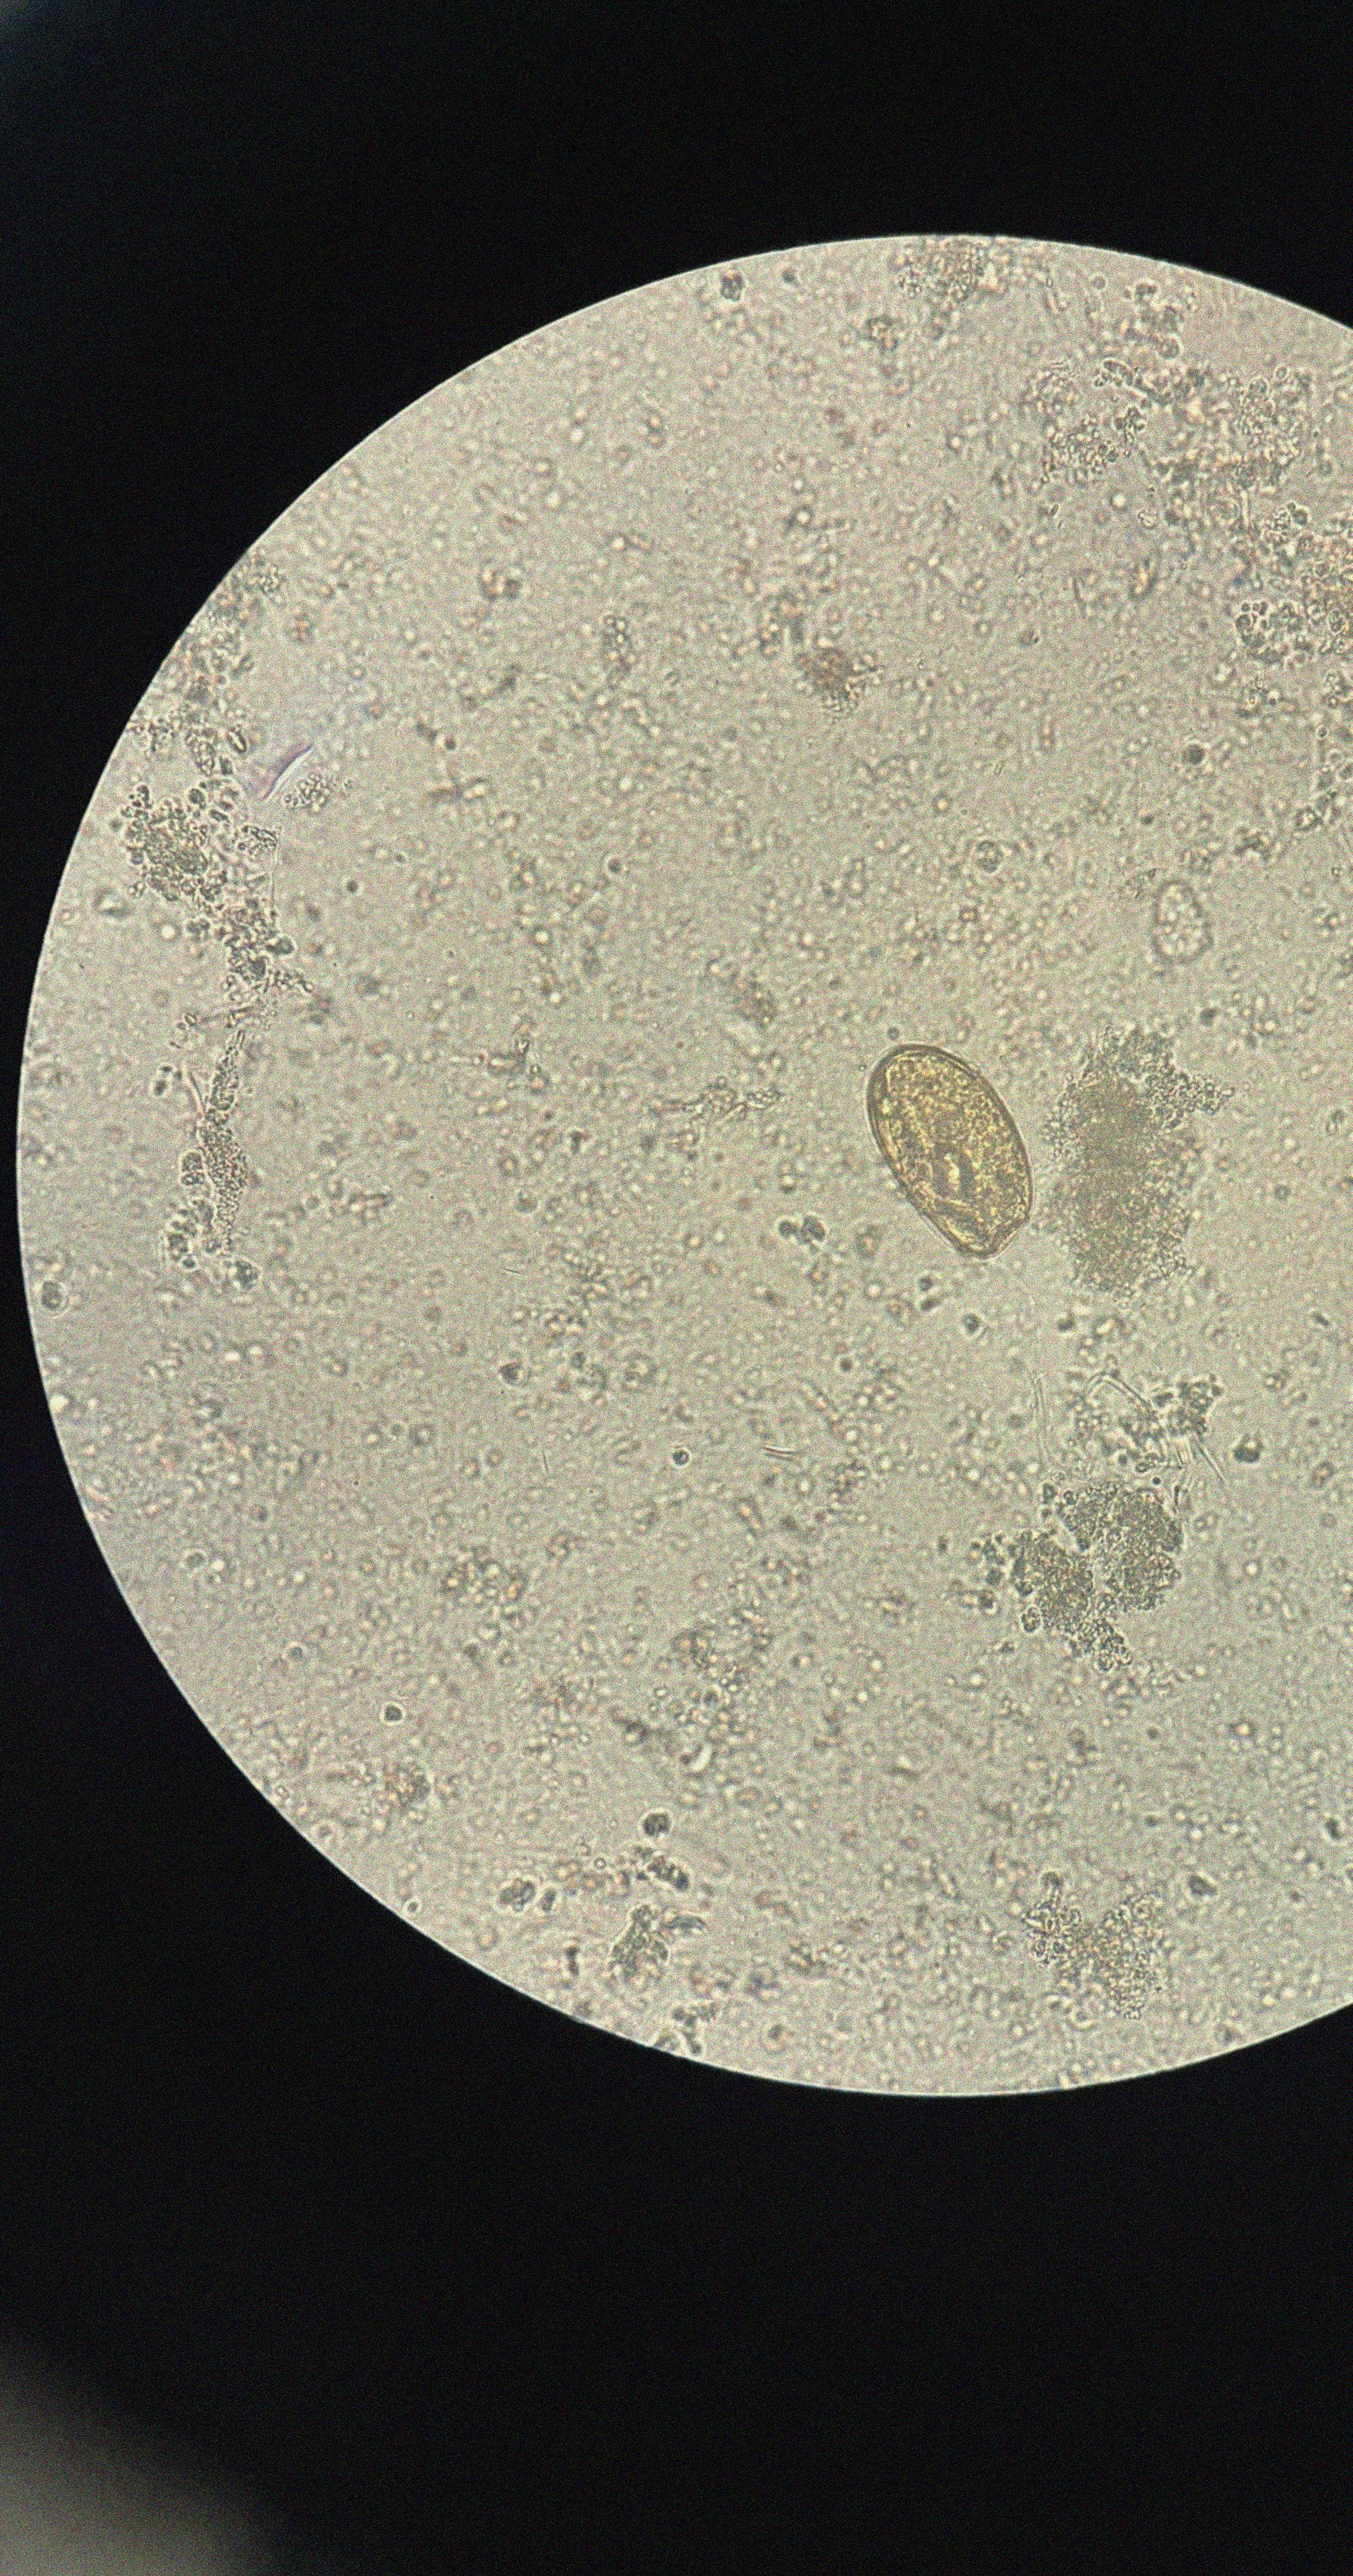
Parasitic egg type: Paragonimus spp